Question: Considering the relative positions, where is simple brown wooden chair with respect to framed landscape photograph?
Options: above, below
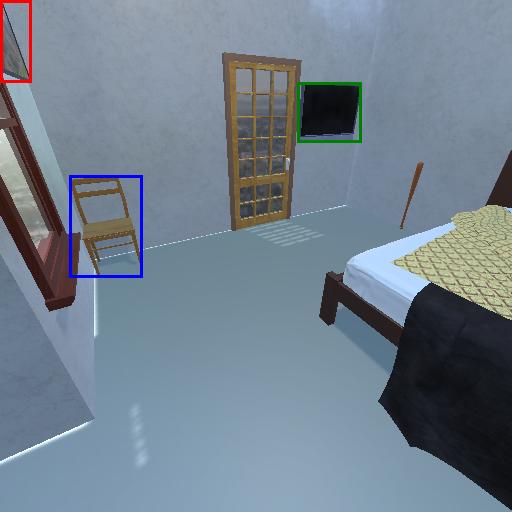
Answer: above